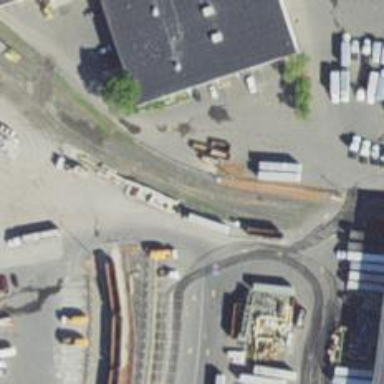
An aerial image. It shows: Rail spur service.